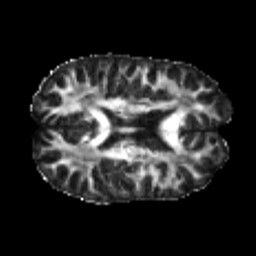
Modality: FA
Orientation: axial
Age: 22
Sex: male
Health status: healthy
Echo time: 0.074 s